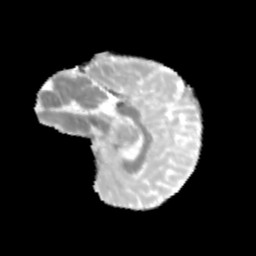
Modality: MD
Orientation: sagittal
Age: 9
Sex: male
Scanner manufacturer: siemens
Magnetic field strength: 3 T
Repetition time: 3.8 s
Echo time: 0.07 s